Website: walmart
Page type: payment
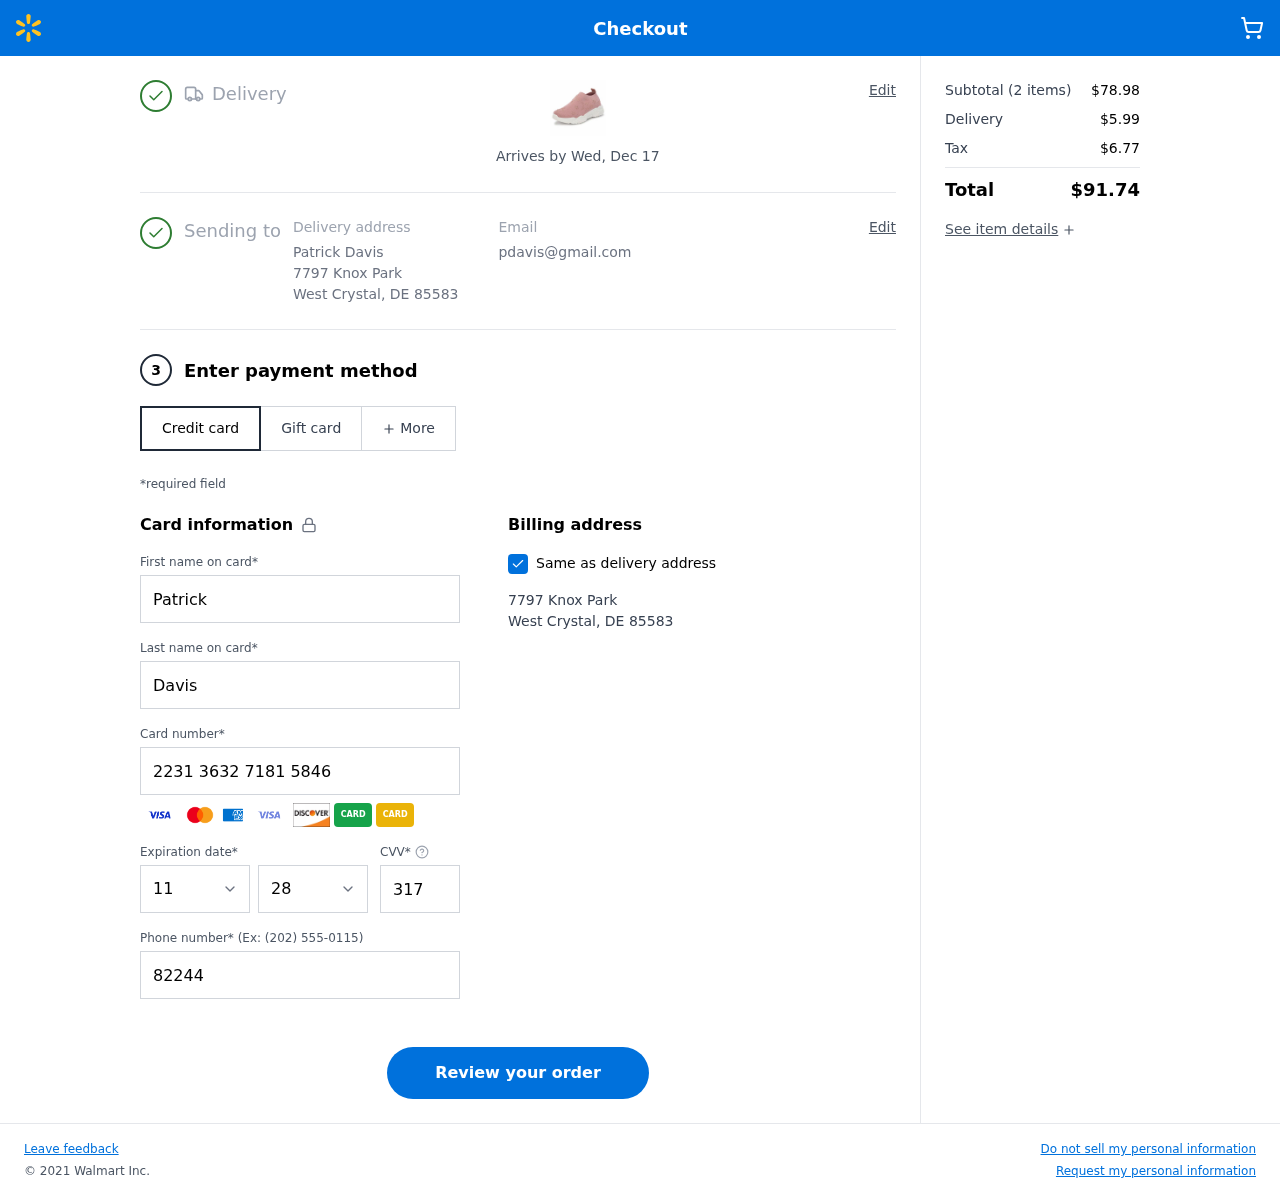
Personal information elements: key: PII_CARD_CVV
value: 317
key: PII_CARD_EXPIRY_MONTH
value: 11
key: PII_CARD_EXPIRY_YEAR
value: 28
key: PII_CARD_NUMBER
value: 2231 3632 7181 5846
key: PII_CITY
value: West Crystal
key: PII_EMAIL
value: pdavis@gmail.com
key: PII_FIRSTNAME
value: Patrick
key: PII_FULLNAME
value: Patrick Davis
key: PII_LASTNAME
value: Davis
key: PII_PHONE
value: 8224444574
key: PII_POSTCODE
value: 85583
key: PII_STATE_ABBR
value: DE
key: PII_STREET
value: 7797 Knox Park
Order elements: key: ORDER_DELIVERY_DATE
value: Arrives by Wed, Dec 17
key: ORDER_NUM_ITEMS
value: (2 items)
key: ORDER_SUBTOTAL
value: $78.98
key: ORDER_SHIPPING_COST
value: $5.99
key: ORDER_TAX
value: $6.77
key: ORDER_TOTAL
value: $91.74